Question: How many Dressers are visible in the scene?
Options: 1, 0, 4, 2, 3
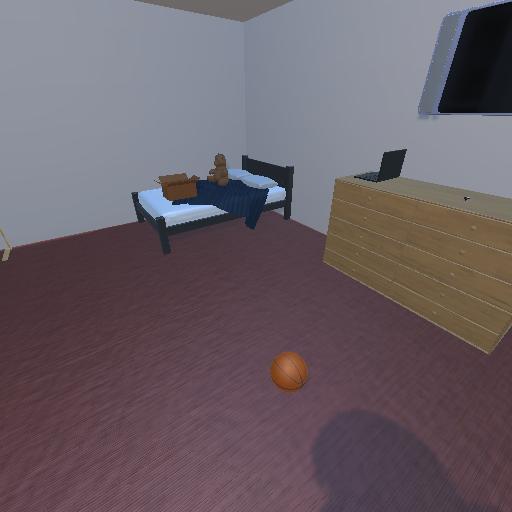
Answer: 1